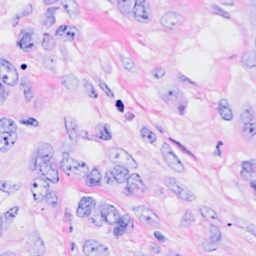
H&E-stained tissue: Breast